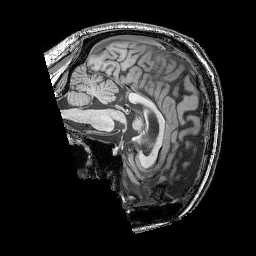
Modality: T1w
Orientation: sagittal
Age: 61
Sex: male
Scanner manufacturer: siemens
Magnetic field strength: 3 T
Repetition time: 2.25 s
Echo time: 0.00411 s